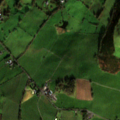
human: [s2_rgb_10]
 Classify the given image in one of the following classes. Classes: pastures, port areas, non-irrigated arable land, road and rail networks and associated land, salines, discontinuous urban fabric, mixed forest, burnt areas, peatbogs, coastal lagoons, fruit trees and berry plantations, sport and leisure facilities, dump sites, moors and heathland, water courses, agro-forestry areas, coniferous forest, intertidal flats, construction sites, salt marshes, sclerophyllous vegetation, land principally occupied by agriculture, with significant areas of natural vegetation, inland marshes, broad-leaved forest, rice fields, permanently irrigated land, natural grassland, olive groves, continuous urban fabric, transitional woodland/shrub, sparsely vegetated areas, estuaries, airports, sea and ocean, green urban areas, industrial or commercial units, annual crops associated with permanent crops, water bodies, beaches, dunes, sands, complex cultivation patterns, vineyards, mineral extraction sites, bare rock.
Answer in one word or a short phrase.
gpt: pastures